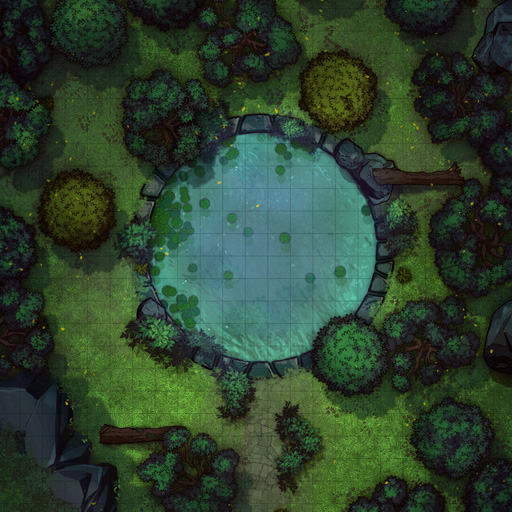
A D&D Grid Map center pool with south road forest and cliffs on the edges (Forest Pond Map)